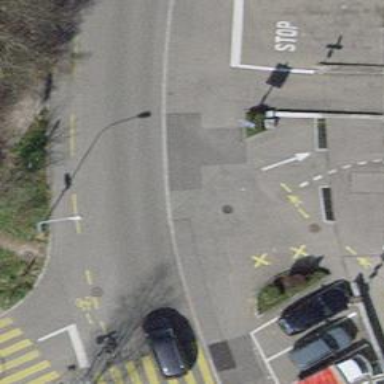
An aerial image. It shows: Unmarked crossing with traffic calming table on the road.